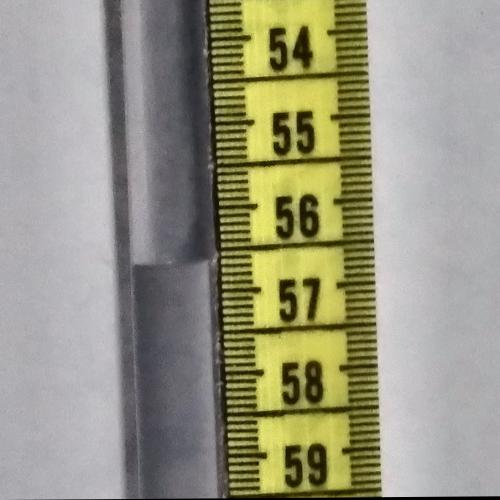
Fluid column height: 56.6 cm